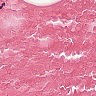
Metastatic tissue present: no